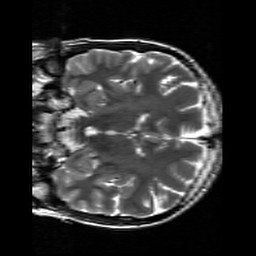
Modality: T2w
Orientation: coronal
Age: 27
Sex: female
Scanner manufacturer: siemens
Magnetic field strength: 3 T
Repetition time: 7 s
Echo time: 0.09 s